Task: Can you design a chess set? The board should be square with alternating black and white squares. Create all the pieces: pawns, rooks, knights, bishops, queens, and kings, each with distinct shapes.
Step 887:
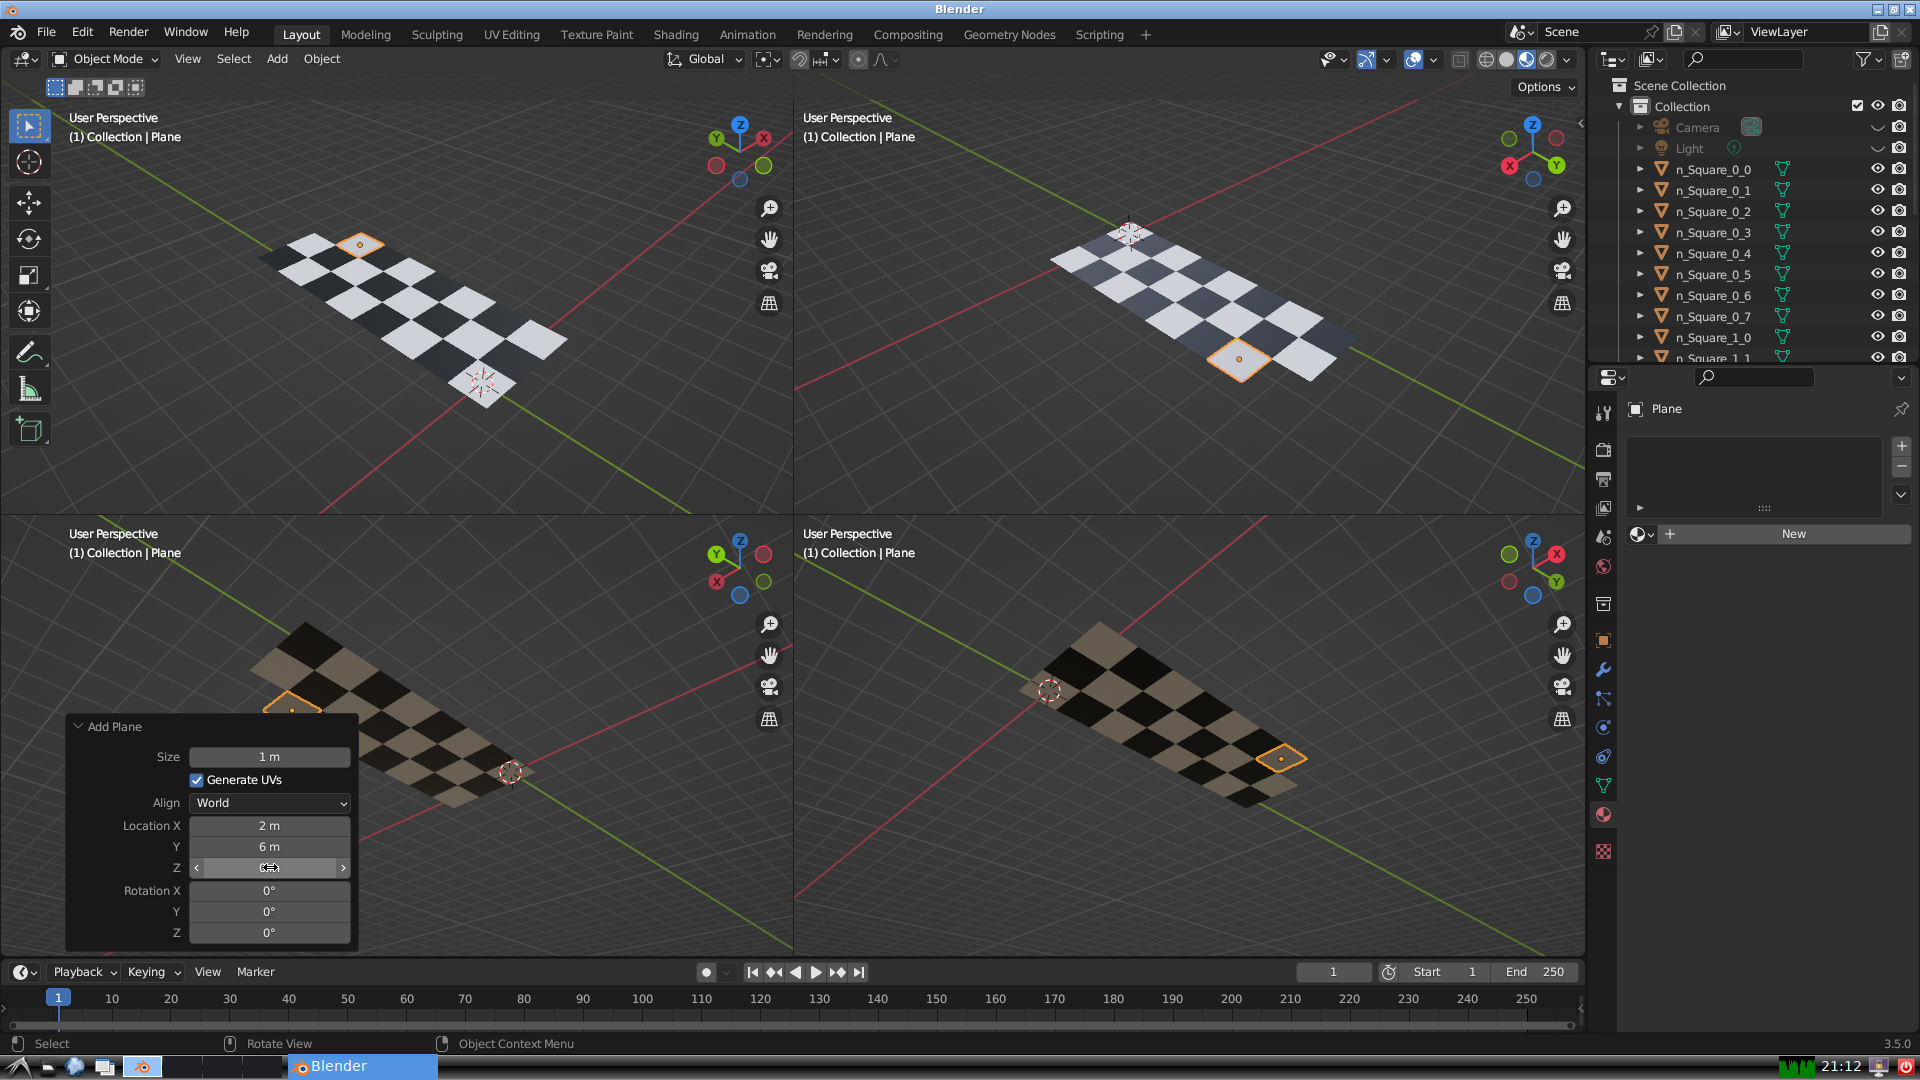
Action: click: no